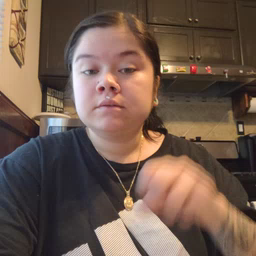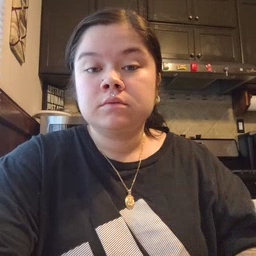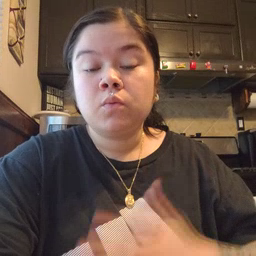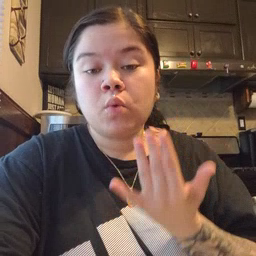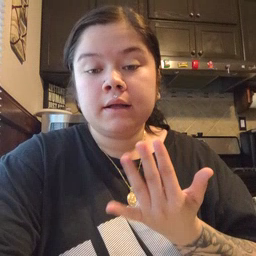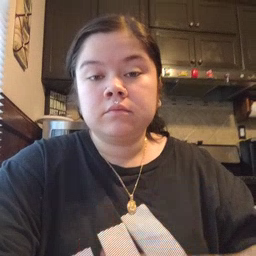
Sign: wait